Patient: sex M, age 42
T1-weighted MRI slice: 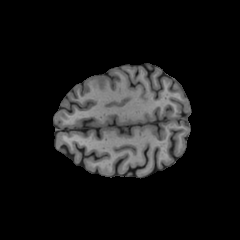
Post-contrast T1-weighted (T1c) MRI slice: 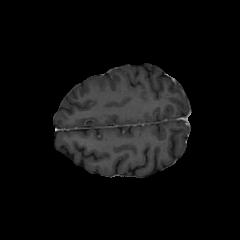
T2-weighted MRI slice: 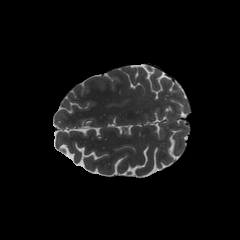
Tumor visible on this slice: no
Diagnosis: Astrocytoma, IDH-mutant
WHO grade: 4